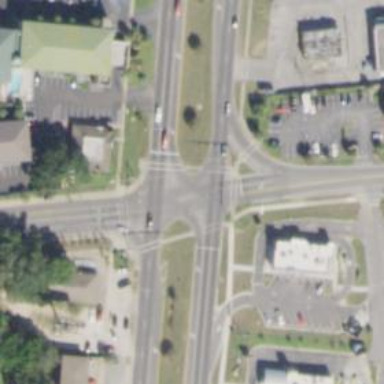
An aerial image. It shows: Marked crossing on the road.